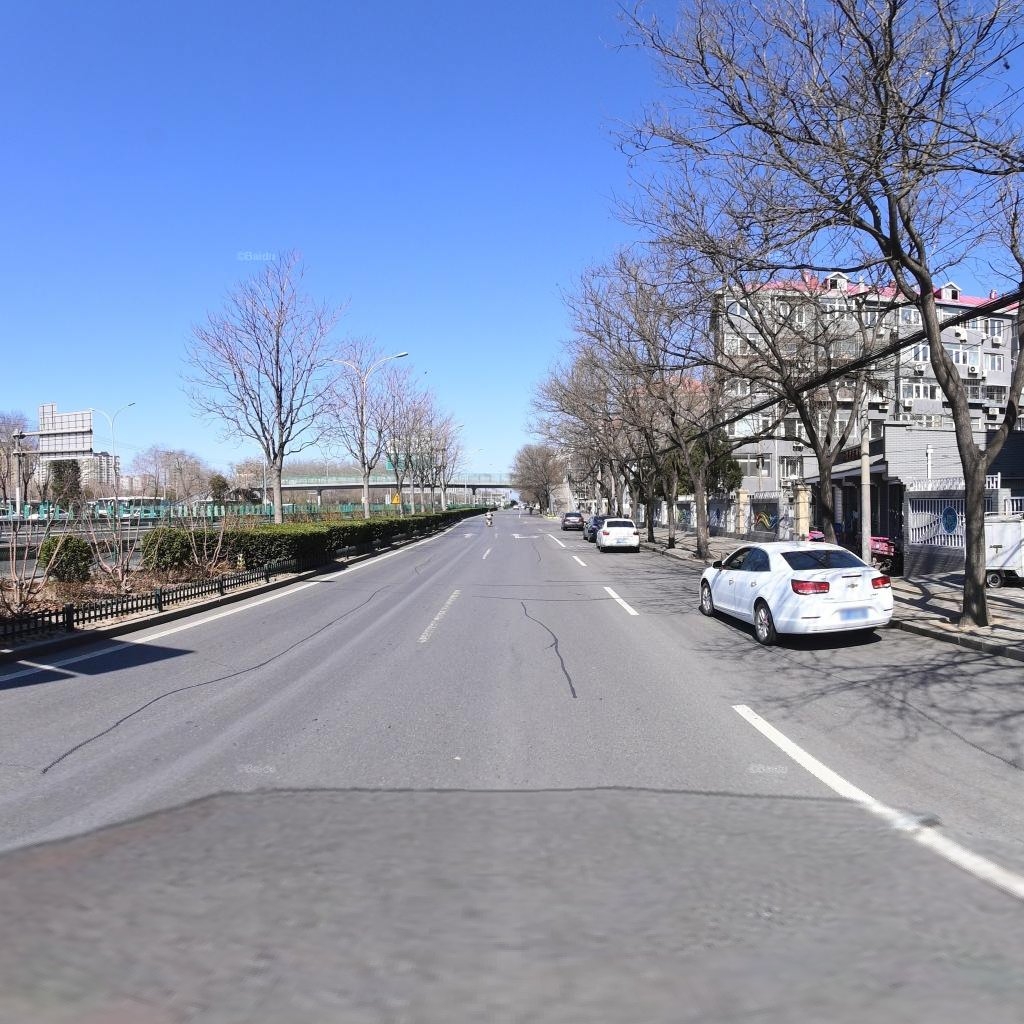
Region: Chaoyang
Road damage annotations: longitudinal patch, longitudinal patch, longitudinal patch, longitudinal patch, transverse patch, transverse patch